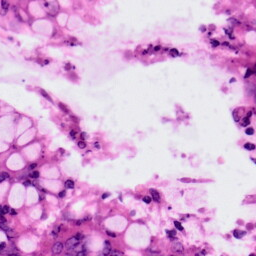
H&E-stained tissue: Colon